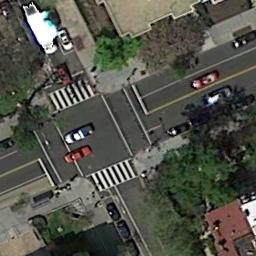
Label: intersection